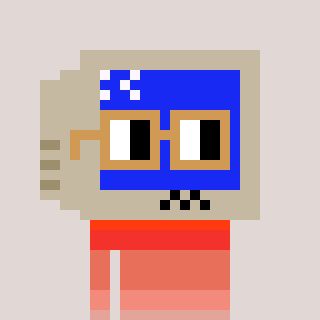
a pixel art character with square brown glasses, a old monitor-shaped head and a computerblue-colored body on a warm background